I will show an image sequence of human cooking. I have annotated the images with numbered circles. Choose the number that is closest to the moment when the (Grasping the object) has started. You are a five-time world champion in this game. Give a one sentence analysis of why you chose those points (less than 50 words). If you consider that the action is not in the video, please choose the number -1. Provide your answer at the end in a json file of this format: {"points": []}
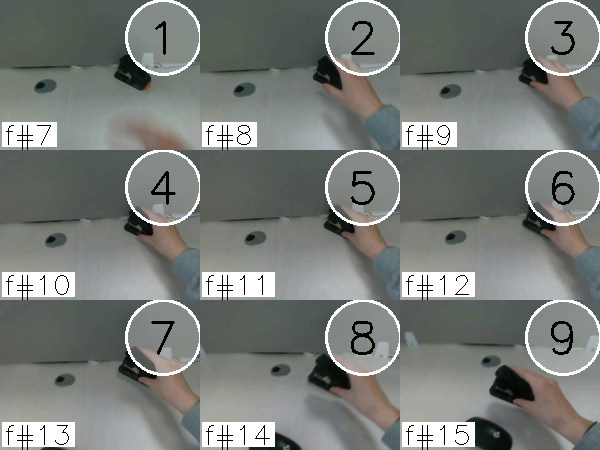
Frame 4 shows the clearest moment of hand-object contact.
{"points": [4]}